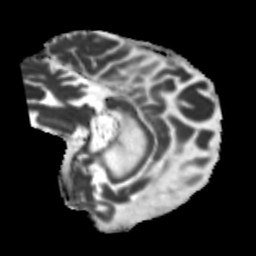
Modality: MD
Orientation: sagittal
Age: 56
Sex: male
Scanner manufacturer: siemens
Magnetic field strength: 3 T
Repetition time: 5.25 s
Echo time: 0.08 s